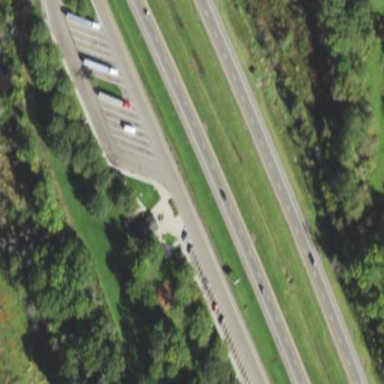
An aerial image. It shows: Rest area on the road.